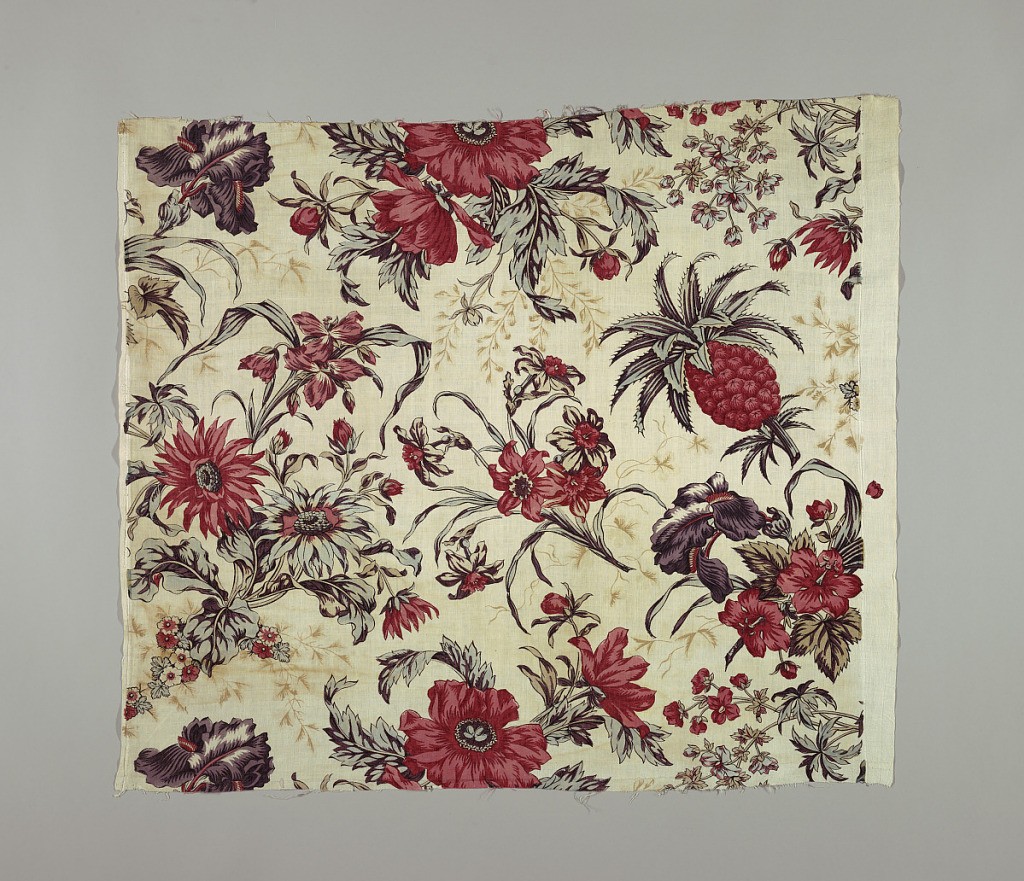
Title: Textile
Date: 18th century
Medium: cotton Technique: relief printed
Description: Cream white cotton, block printed in large scale naturalistic flower design in allover clusters; iris, lily, amaryllis, daffodil, and pineapple. Shades of red, dark purple, brown, blue; remains of yellow, now faded, show in sections of leaves, indicating combining of yellow over blue for green. A background printing of fine small scale foliage, in shadow effect, light brown.